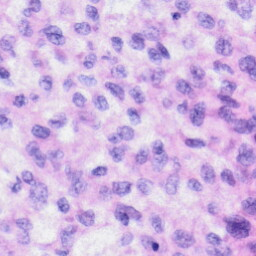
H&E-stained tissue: Liver